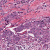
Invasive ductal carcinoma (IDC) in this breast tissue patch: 0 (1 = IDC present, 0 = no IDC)